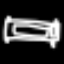
Label: bed